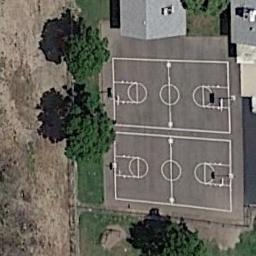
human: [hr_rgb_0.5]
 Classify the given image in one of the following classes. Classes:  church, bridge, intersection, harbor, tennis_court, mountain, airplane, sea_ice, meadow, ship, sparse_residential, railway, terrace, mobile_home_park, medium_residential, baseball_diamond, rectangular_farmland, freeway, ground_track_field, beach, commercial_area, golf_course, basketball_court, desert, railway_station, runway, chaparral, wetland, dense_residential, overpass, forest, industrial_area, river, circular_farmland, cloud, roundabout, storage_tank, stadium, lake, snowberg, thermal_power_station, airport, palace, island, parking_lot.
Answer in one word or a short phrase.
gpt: basketball_court